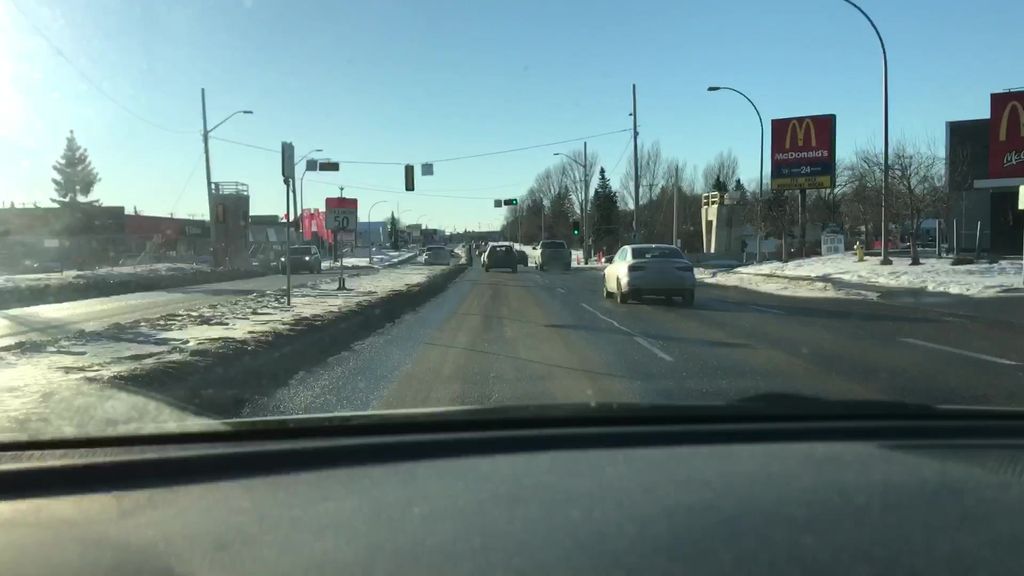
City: edmonton